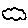
Label: cloud